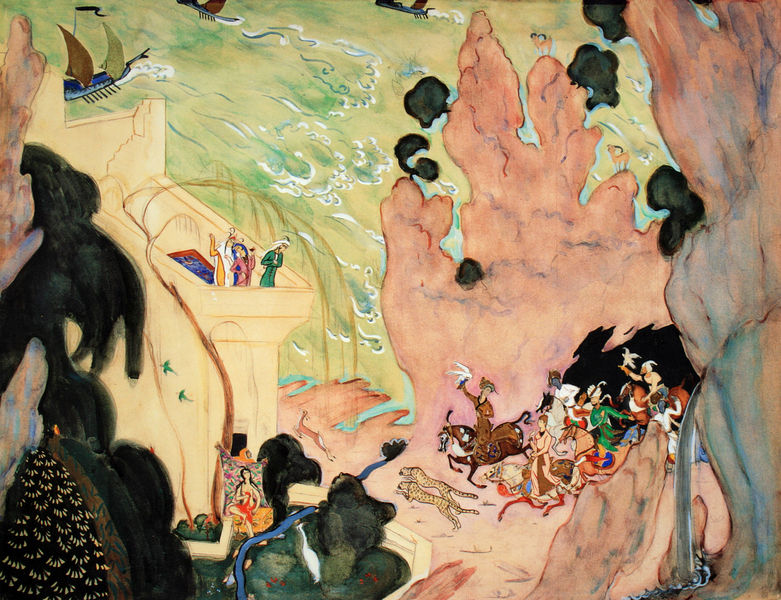
Titel: Entwurf für den Bühnenvorhang im Ballett "Schéhérazade"
Künstler: Valentin Serov
Standort: Moskau
Institution: Tretjakov Galerie
Schlagwörter: falke, felsen, gemälde, kampf, mann, meer, wasser, weiß, aquarell, fluss, frauen, grün, menschen, bunt, frau, männer, gebäude, haus, park, schloss, malerei, teppich, feld, rosa, wald, wasserfall, boot, boote, pferd, pferde, reiter, turm, garten, bewegt, balkon, gischt, schiff, schiffe, welle, wellen, abstrakt, berge, modern, mauer, krieg, tsunami, wogen, könig, wein, ruderboot, katze, burg, orient, palast, asien, asiatisch, jagd, antik, falkenjagd, indien, leopard, raubkatze, ruderschiff, gepard, jaguar, indisch, leoparden, buddha, kathen, geparden, wogel